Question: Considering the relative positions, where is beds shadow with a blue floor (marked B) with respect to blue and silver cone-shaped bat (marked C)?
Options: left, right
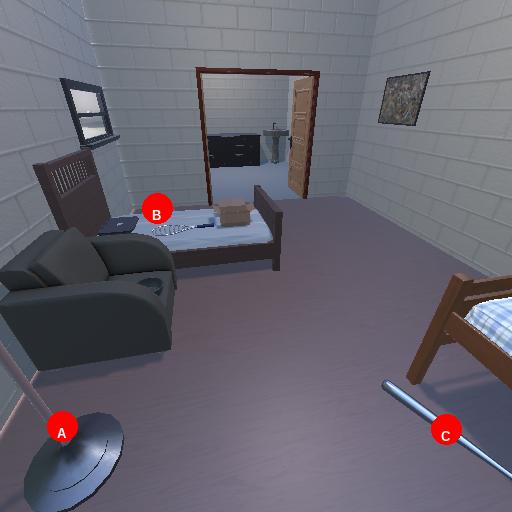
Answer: left